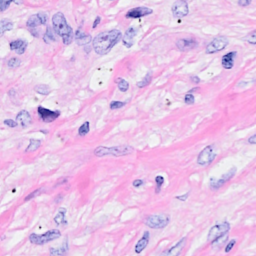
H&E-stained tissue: Breast